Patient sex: F
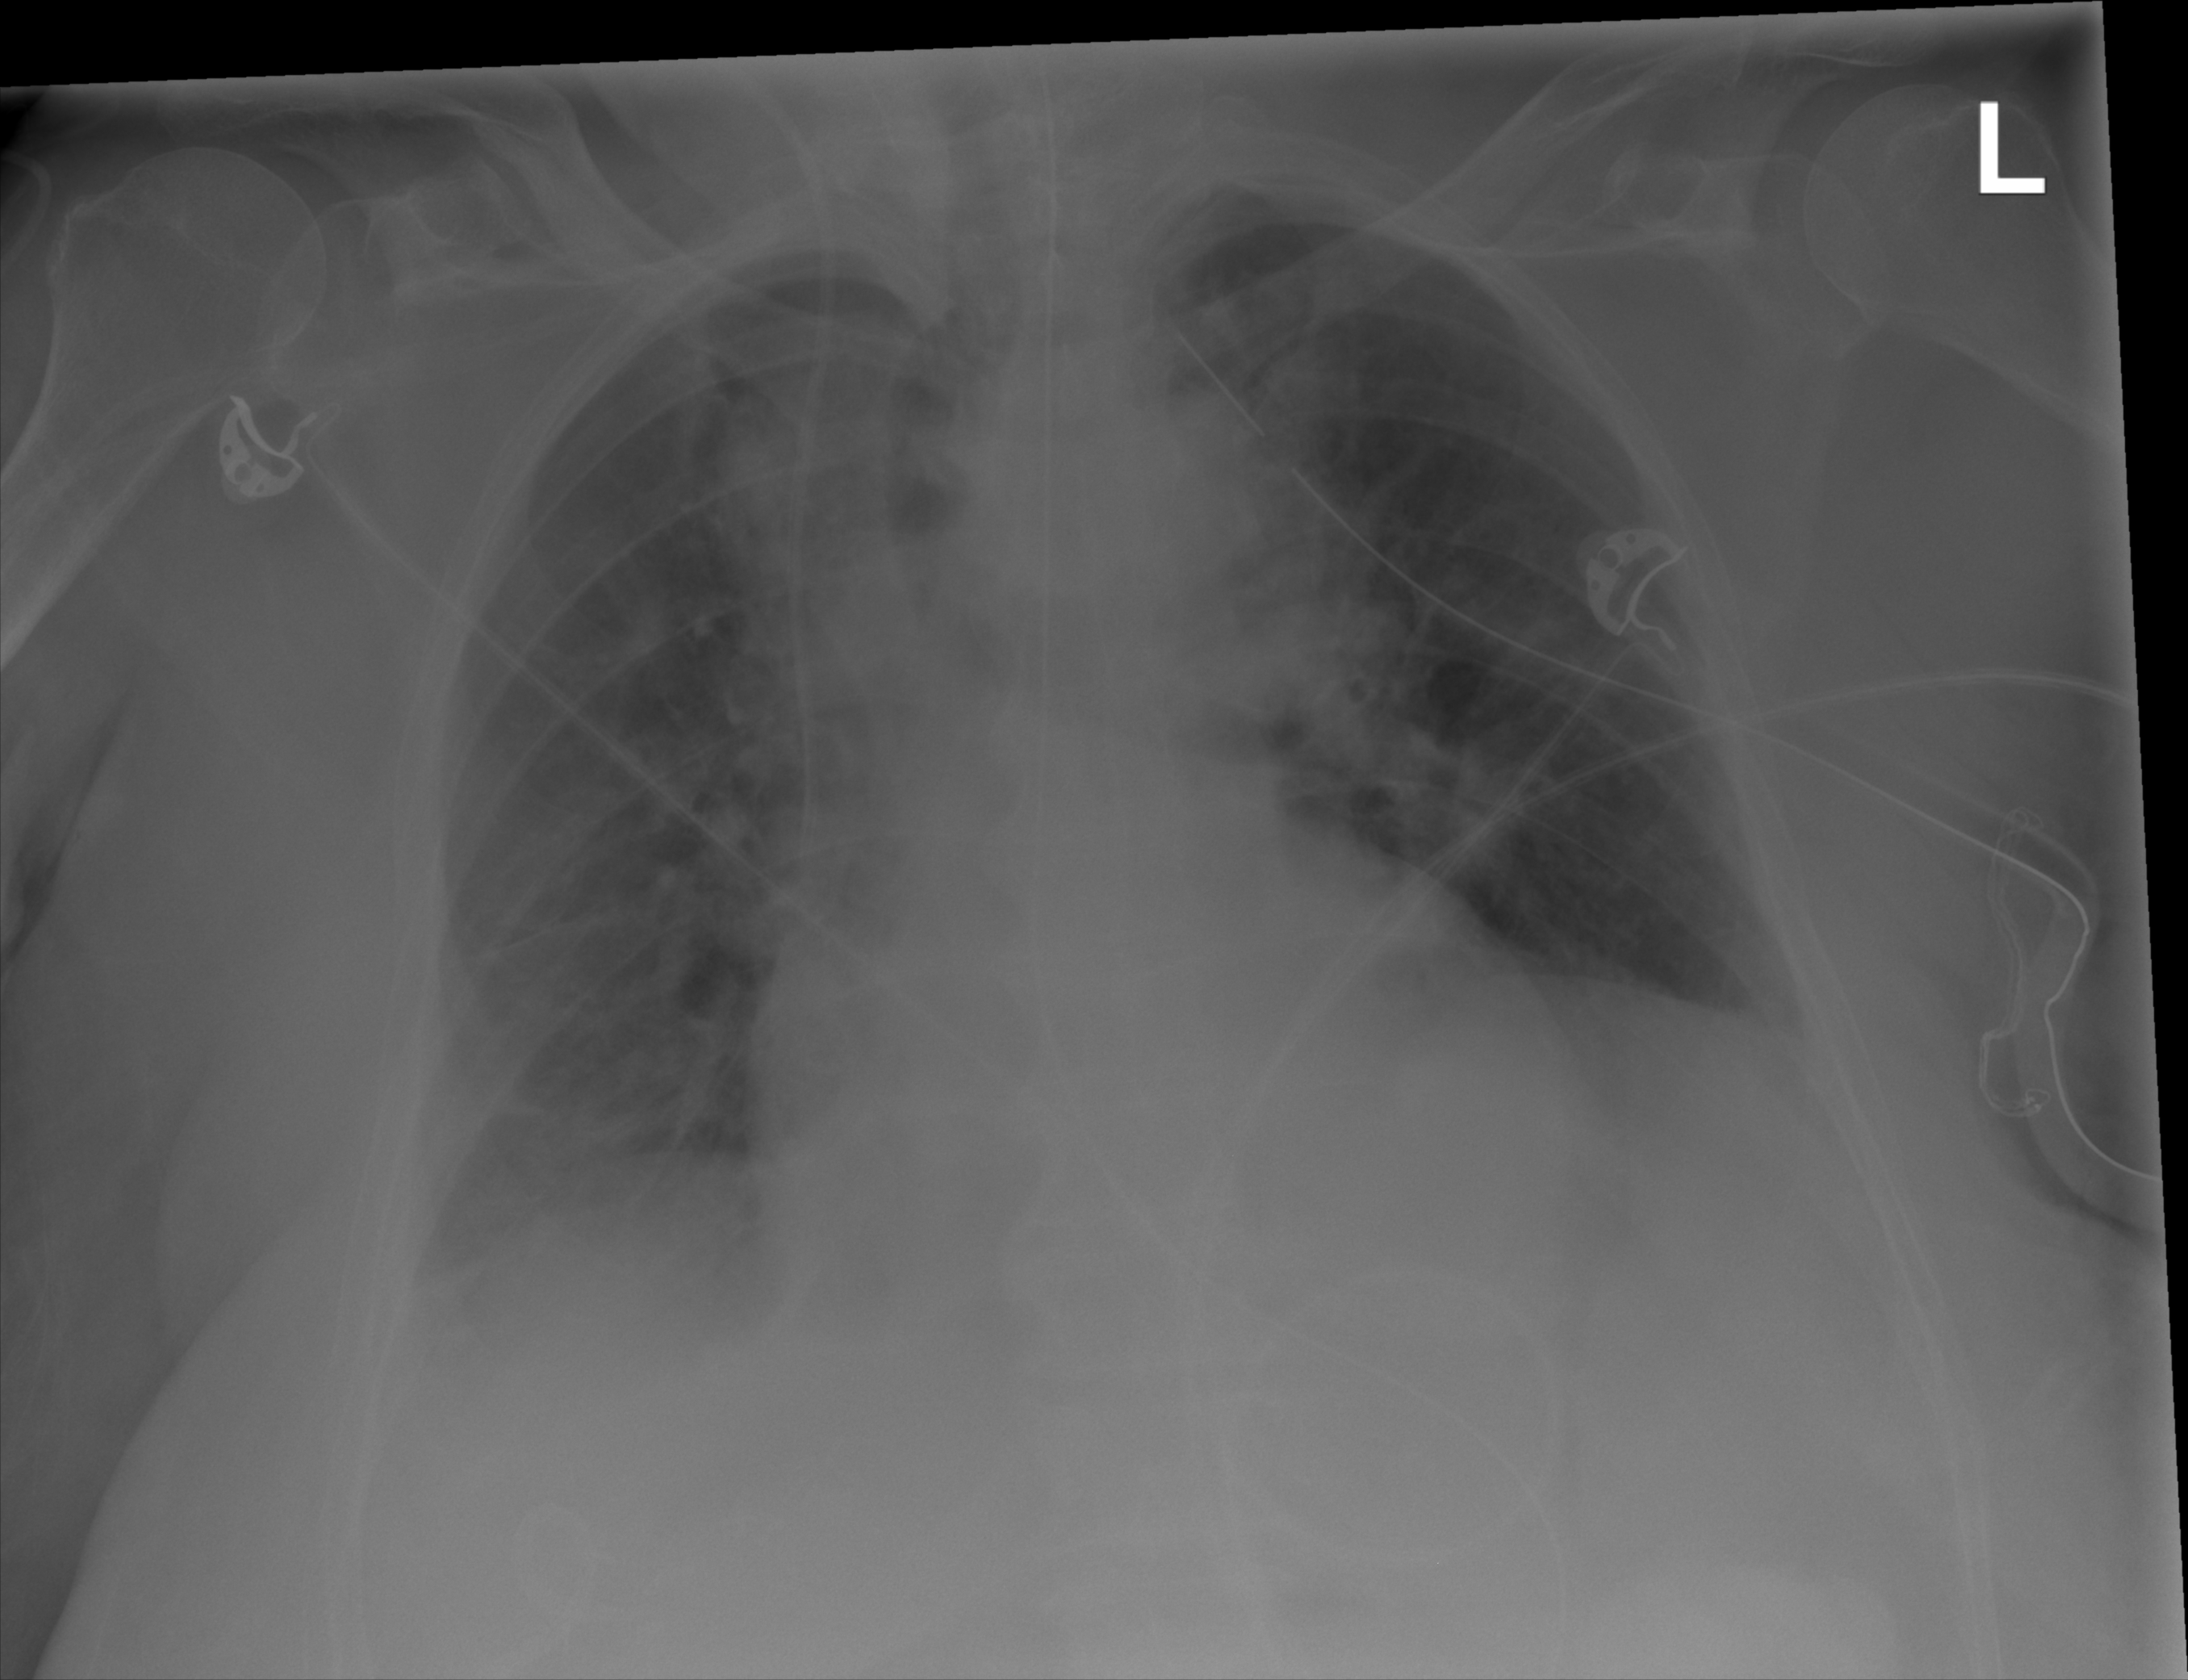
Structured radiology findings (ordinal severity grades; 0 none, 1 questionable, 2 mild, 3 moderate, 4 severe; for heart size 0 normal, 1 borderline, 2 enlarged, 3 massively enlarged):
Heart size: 0
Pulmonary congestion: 0
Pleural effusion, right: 2
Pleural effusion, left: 2
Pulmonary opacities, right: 2
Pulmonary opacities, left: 2
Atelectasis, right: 2
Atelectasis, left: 0